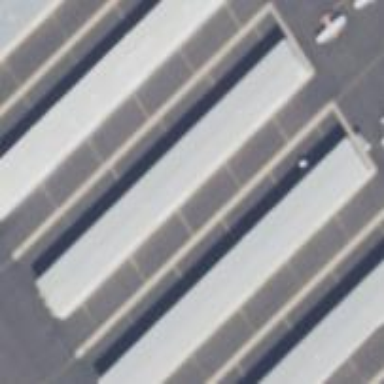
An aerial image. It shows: Hangar located at airport.